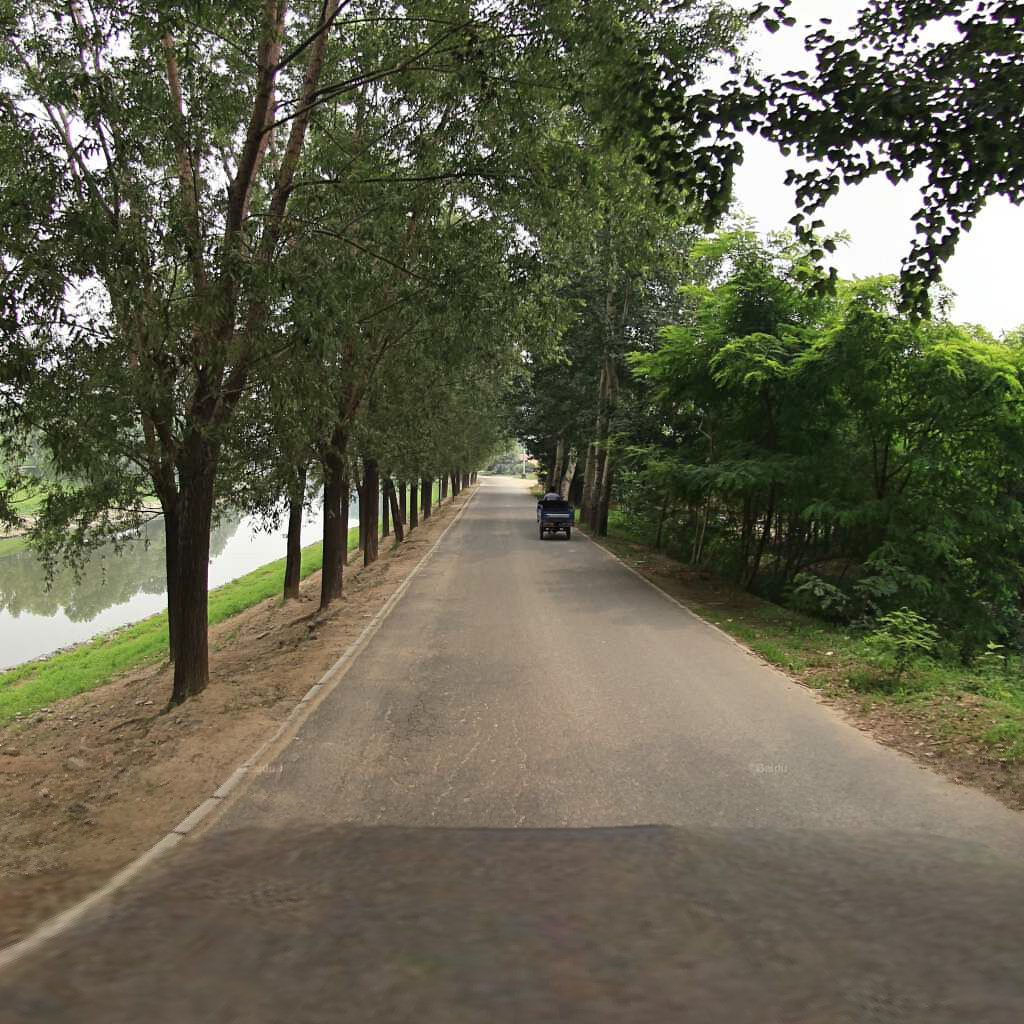
Region: Chaoyang
Road damage annotations: alligator crack